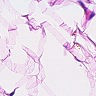
Metastatic tissue present: no